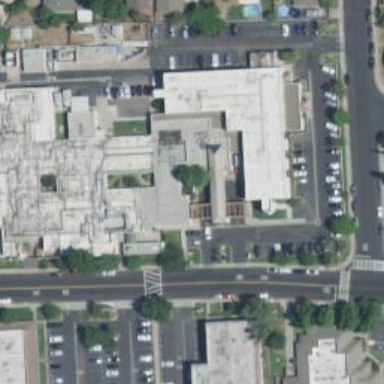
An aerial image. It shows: Hospital building.